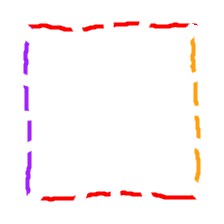
Shape: square